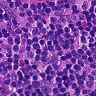
Metastatic tissue present: no